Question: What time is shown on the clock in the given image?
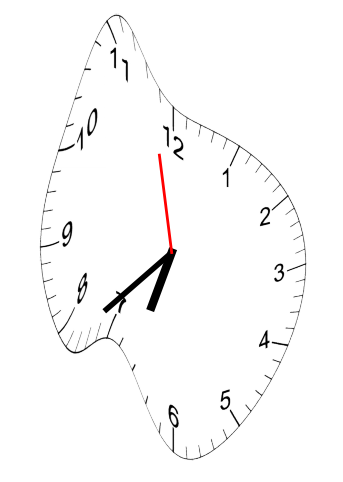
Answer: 06:37:58